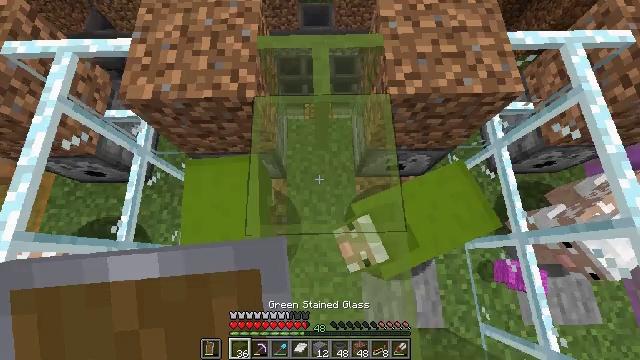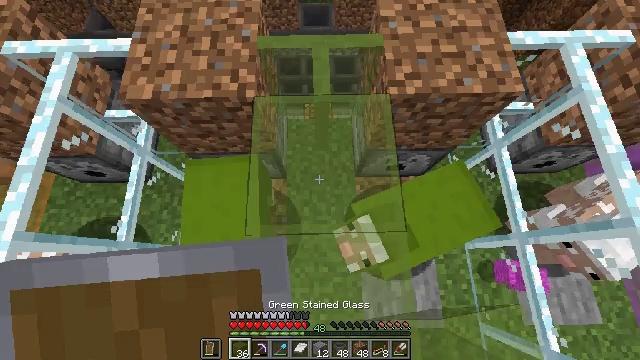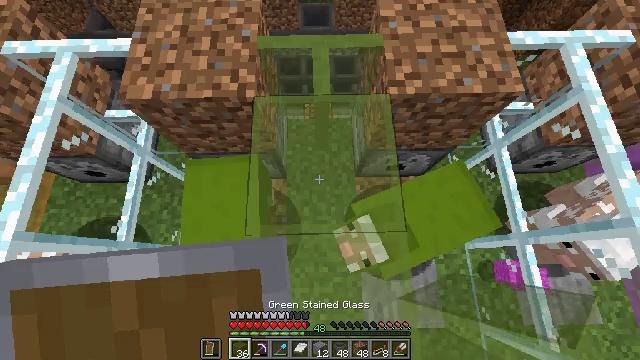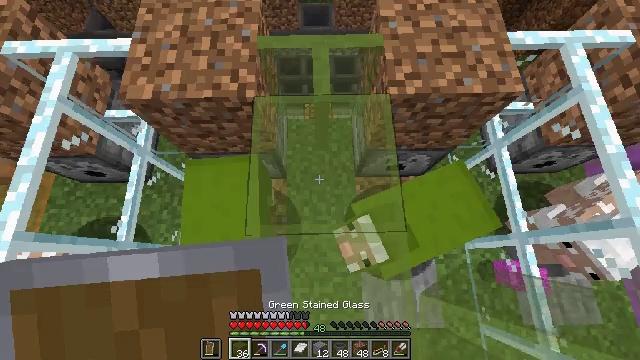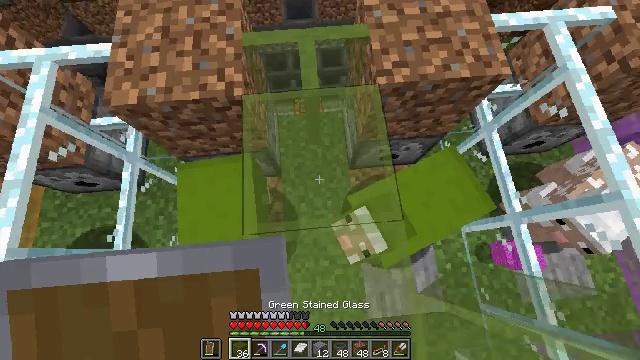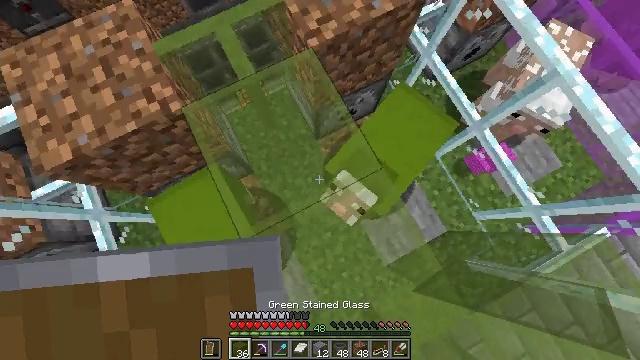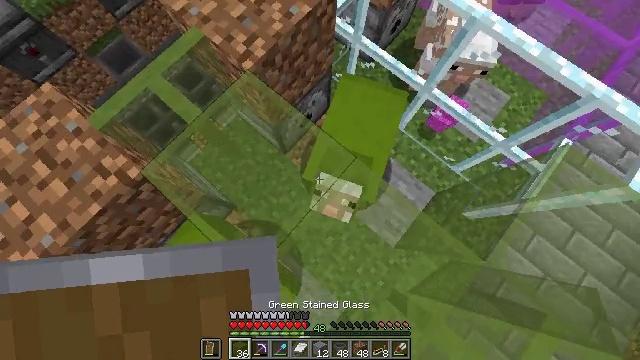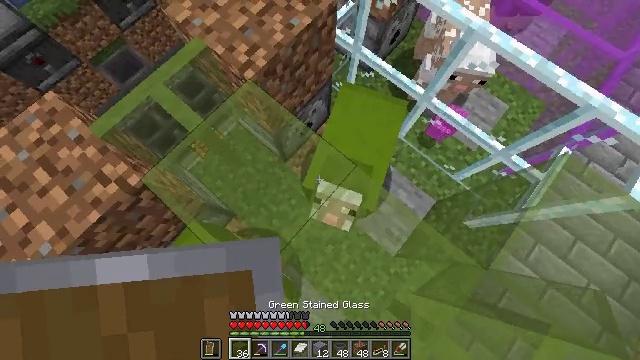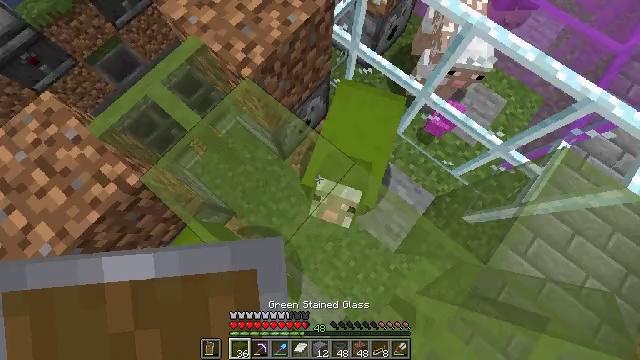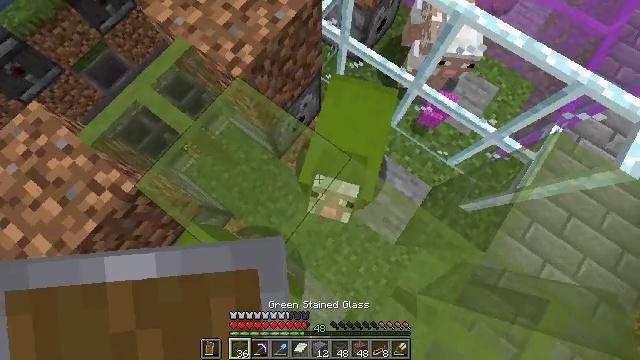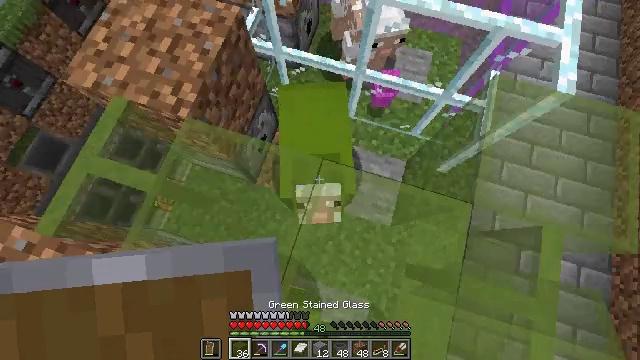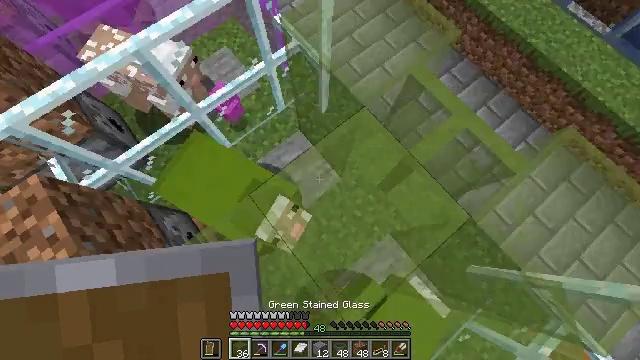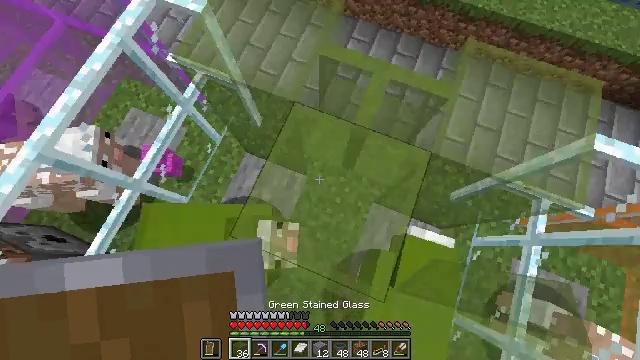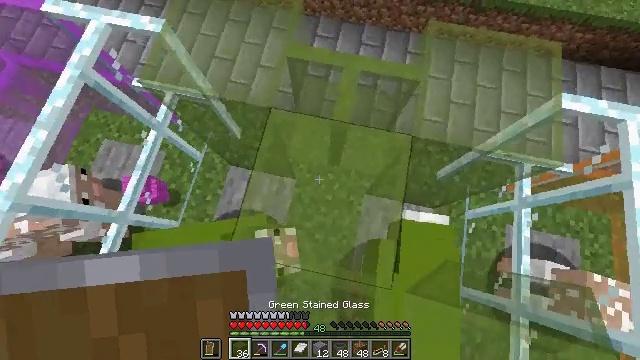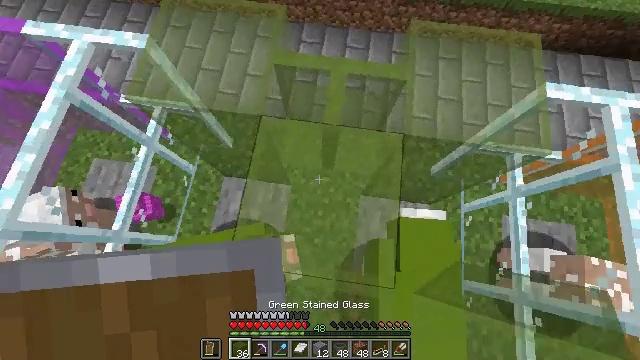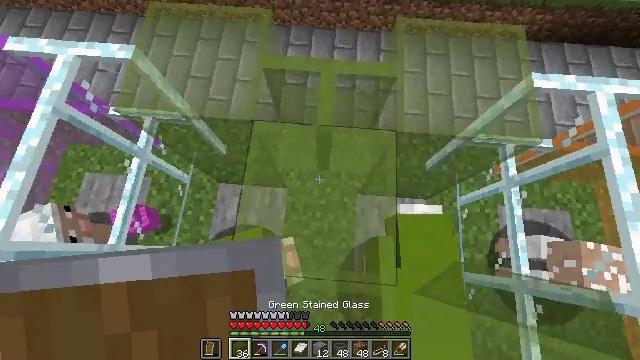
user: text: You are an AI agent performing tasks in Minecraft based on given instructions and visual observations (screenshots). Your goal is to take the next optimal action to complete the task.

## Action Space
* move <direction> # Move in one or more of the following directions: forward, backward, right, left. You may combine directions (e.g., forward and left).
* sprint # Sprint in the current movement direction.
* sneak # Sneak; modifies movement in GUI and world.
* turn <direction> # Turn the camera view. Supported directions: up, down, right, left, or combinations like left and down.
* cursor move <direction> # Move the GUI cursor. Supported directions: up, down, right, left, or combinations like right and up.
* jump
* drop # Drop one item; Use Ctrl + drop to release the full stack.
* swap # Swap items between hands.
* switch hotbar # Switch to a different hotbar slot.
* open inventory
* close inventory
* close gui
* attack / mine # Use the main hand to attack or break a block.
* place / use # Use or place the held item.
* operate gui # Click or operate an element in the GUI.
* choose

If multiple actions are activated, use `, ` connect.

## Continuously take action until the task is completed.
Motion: motion action
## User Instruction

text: Break the green stained glass pane.
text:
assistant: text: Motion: no_op
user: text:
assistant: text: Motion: no_op
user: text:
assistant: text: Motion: no_op
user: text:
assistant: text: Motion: turn right and down
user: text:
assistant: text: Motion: turn right and down
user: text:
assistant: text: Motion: turn right and up
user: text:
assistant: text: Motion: turn up
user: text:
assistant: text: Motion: no_op
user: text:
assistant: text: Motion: turn right
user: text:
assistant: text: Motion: turn right and up
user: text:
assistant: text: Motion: turn right
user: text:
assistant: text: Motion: turn right
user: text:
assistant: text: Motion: turn right
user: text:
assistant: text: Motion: turn right
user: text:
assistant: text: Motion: turn right
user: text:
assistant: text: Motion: turn right
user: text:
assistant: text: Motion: turn right
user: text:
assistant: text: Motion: turn right
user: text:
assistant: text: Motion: no_op
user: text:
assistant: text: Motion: no_op
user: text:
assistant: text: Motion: move forward
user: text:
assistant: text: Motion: move forward
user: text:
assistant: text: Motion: move forward
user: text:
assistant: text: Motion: move forward
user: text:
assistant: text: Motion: turn down
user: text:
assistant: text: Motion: turn down
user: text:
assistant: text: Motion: turn down
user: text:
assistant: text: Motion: turn down
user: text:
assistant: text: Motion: turn left and down
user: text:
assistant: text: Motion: turn left